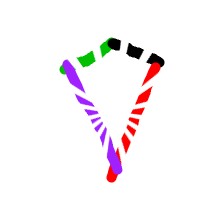
Shape: kite